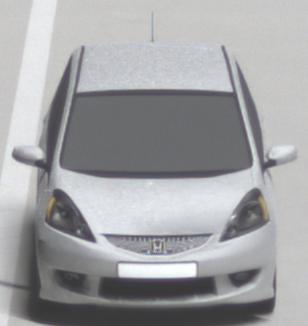
Make: Honda
Model: Jazz 1.2
Detailed model: Jazz (III) (11/08 - 04/11)
Model produced from: 2008/11
Model produced until: 2010/10
Doors: 5
Color: white
Road condition: dry road
Daytime: not specified
Contrast: high contrast